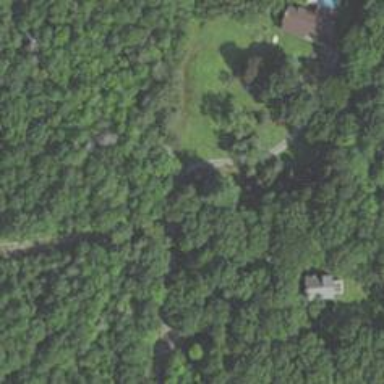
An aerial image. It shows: Driveway.